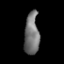
Tissue: prostate
Cell type: T cells
Senescence score: 0.7301
Nuclear area (px): 608
Mean DAPI intensity: 115.954